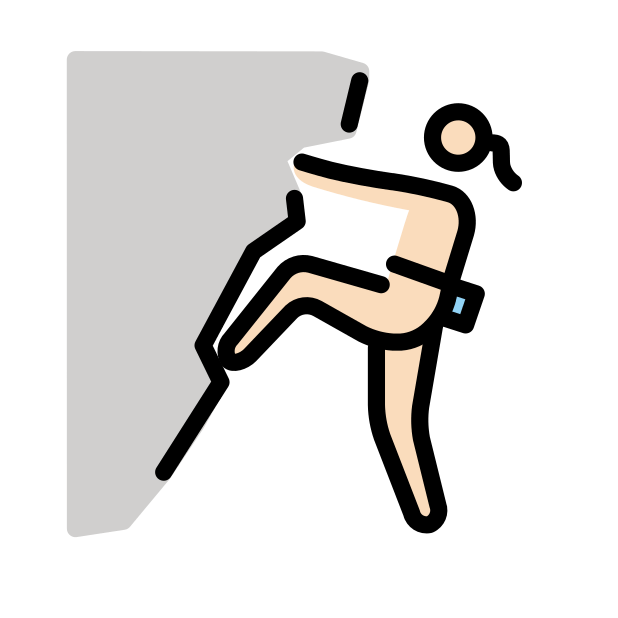
woman climbing: light skin tone